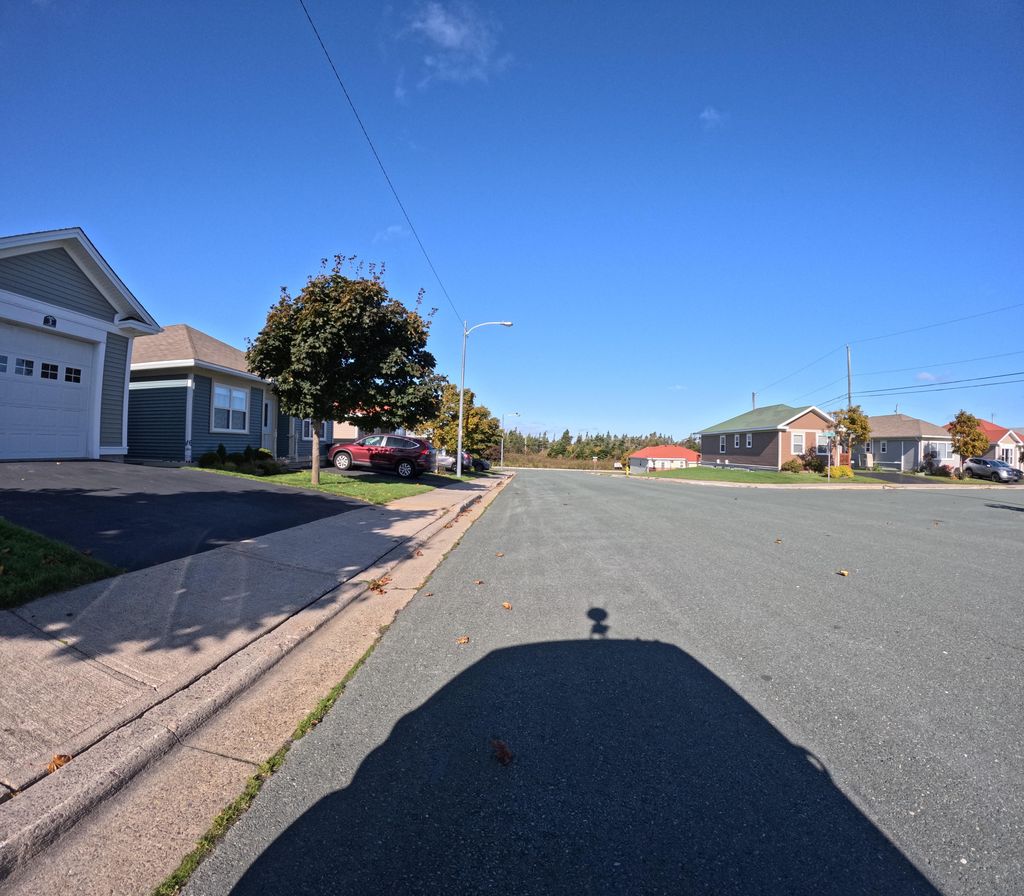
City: st_johns